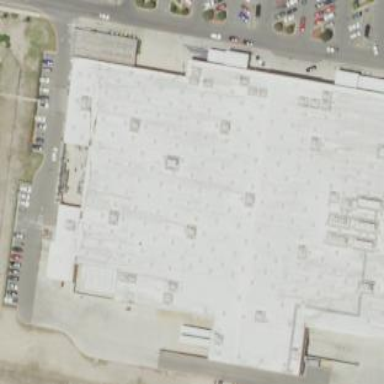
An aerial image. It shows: Supermarket building.